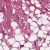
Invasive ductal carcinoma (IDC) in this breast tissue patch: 1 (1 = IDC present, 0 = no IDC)